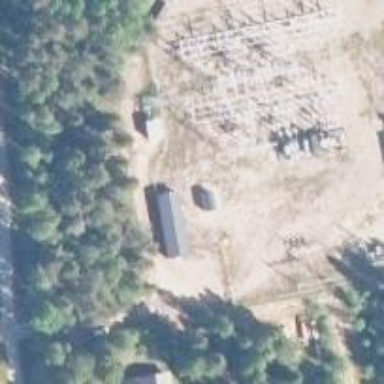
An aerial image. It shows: Mast tower used for communication.